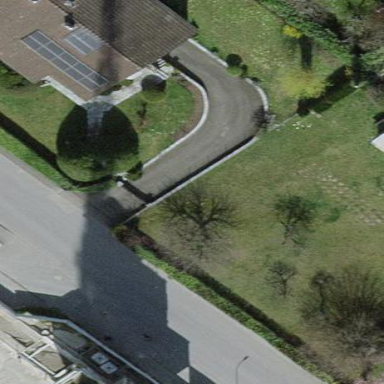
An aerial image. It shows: Garden enclosed by fence.